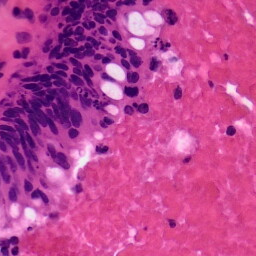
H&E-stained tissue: Colon